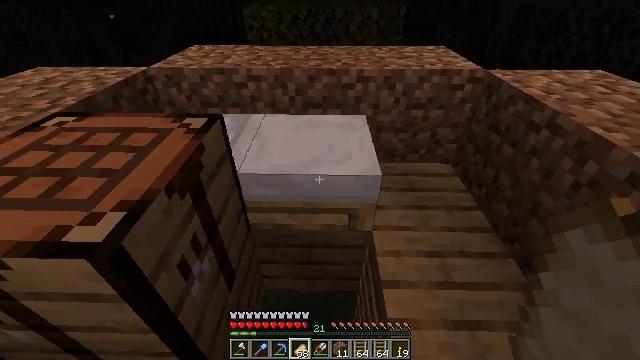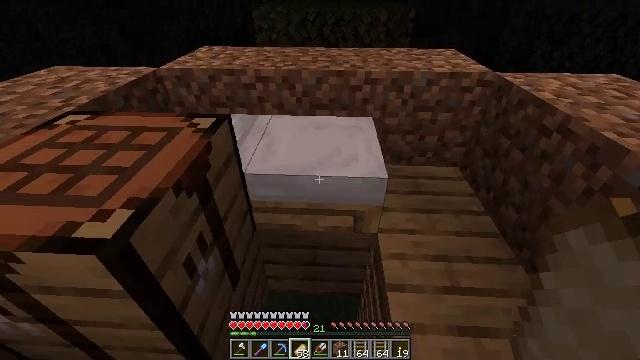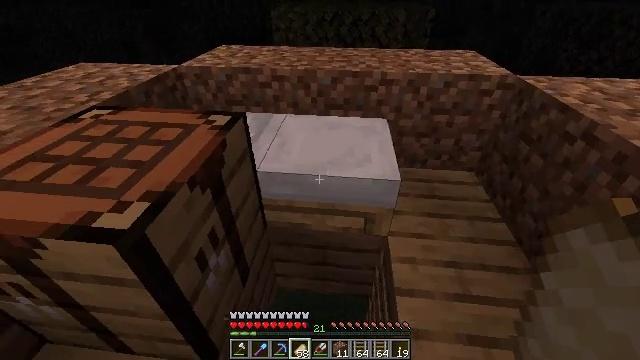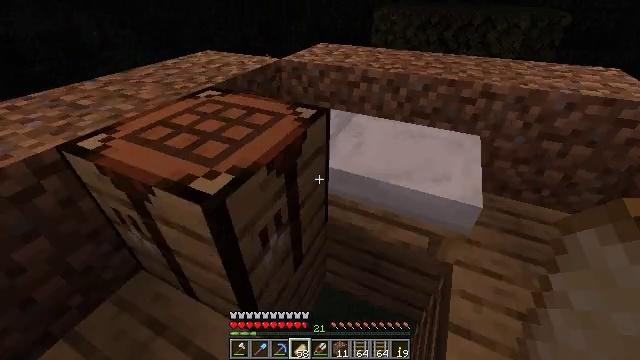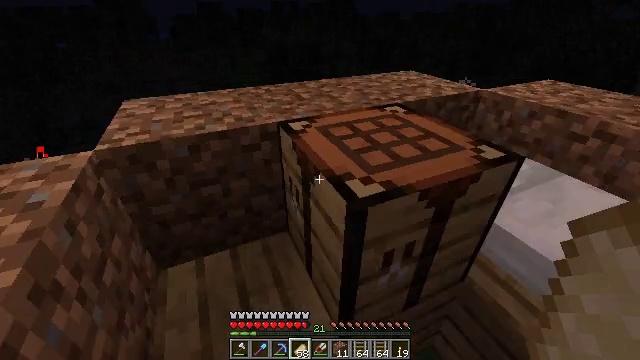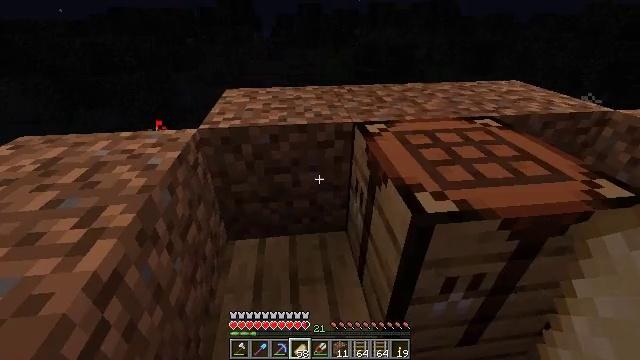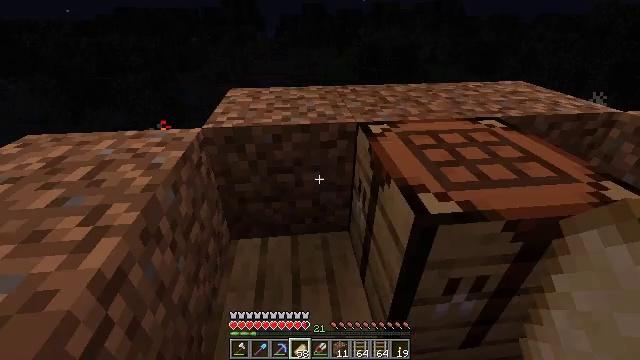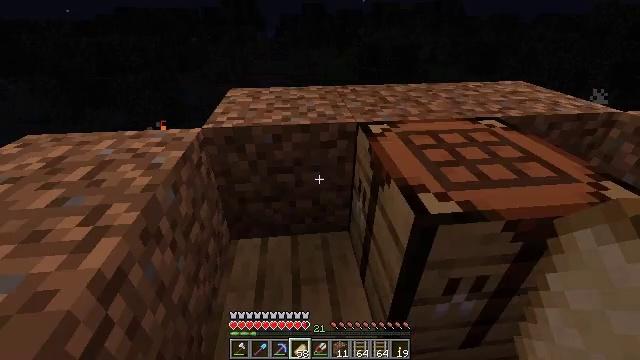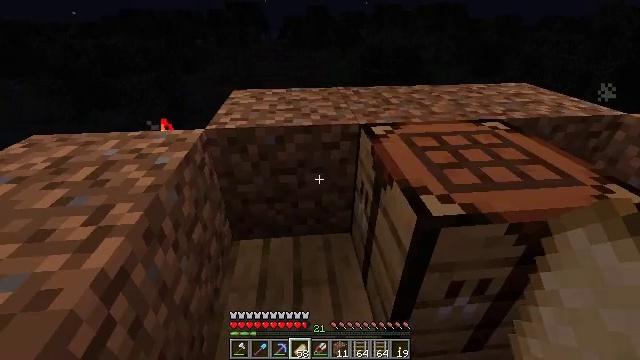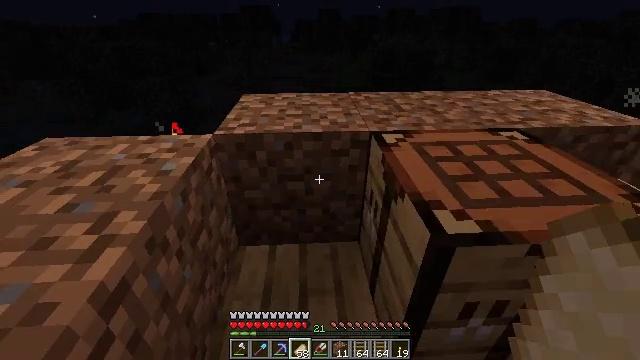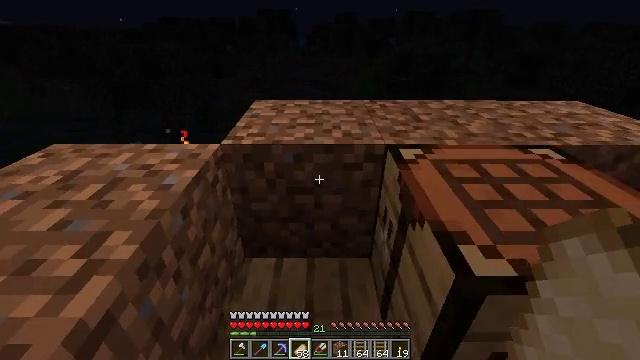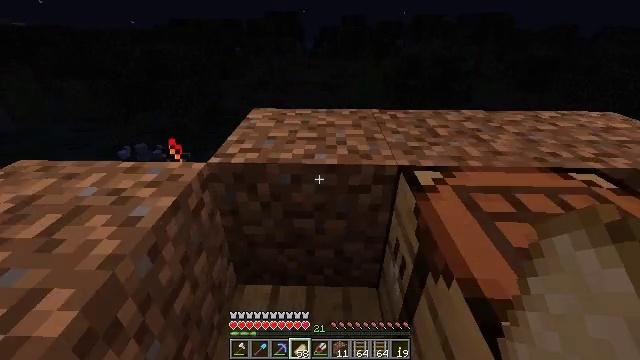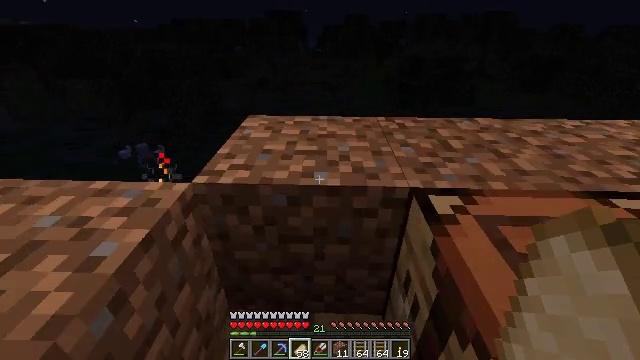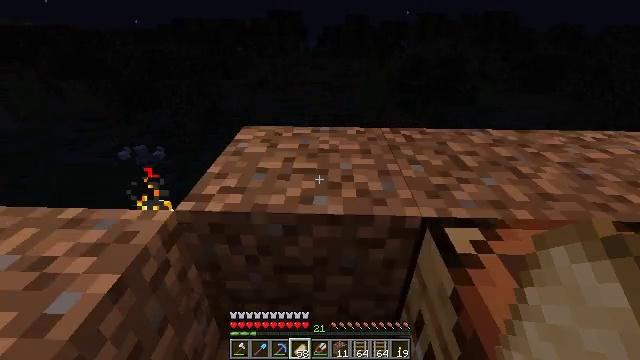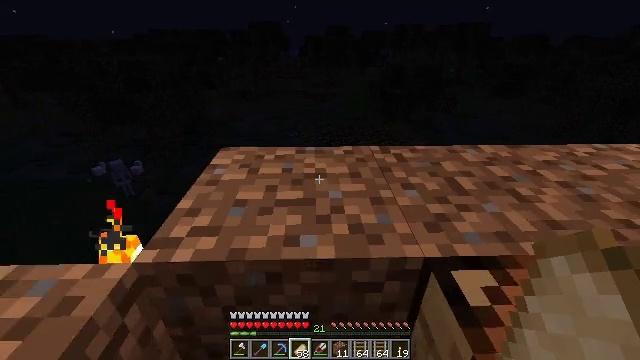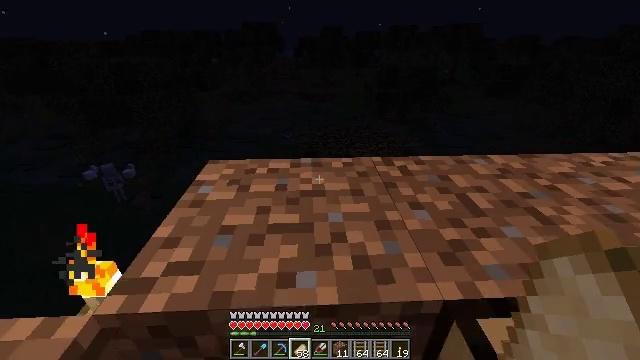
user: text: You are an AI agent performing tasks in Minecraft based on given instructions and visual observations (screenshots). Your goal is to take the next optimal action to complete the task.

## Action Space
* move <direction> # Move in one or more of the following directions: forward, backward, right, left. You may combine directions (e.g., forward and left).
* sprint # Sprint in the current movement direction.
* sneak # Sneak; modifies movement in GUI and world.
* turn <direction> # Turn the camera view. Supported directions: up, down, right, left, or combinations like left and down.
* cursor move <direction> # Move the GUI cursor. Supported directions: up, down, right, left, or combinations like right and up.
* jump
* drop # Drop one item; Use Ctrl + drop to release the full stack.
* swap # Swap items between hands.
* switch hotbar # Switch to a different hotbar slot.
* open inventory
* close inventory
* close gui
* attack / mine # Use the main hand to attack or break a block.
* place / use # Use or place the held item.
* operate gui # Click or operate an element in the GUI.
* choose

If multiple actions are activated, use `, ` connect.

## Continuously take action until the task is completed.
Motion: motion action
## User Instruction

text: Hunt a slime.
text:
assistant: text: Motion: turn left
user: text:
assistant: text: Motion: turn left
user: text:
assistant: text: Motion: turn left
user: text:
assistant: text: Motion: turn left and up
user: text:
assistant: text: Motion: turn left
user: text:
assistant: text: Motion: no_op
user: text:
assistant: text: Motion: no_op
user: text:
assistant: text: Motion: no_op
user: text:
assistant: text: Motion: move forward, turn left
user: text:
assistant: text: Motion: move forward, turn left
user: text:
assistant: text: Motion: move forward, turn left
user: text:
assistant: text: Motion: move forward
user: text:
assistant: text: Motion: move forward
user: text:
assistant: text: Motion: move forward, turn right and up
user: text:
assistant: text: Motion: turn right
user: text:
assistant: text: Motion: no_op
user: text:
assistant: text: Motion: no_op
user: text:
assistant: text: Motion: no_op
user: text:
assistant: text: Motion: no_op
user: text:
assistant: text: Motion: no_op
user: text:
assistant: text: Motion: no_op
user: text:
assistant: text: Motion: no_op
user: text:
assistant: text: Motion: no_op
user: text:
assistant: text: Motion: no_op
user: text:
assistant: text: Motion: no_op
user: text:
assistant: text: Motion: no_op
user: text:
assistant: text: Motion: no_op
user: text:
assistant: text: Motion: no_op
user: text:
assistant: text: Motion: no_op
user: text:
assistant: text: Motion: no_op